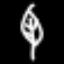
Label: leaf